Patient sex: M
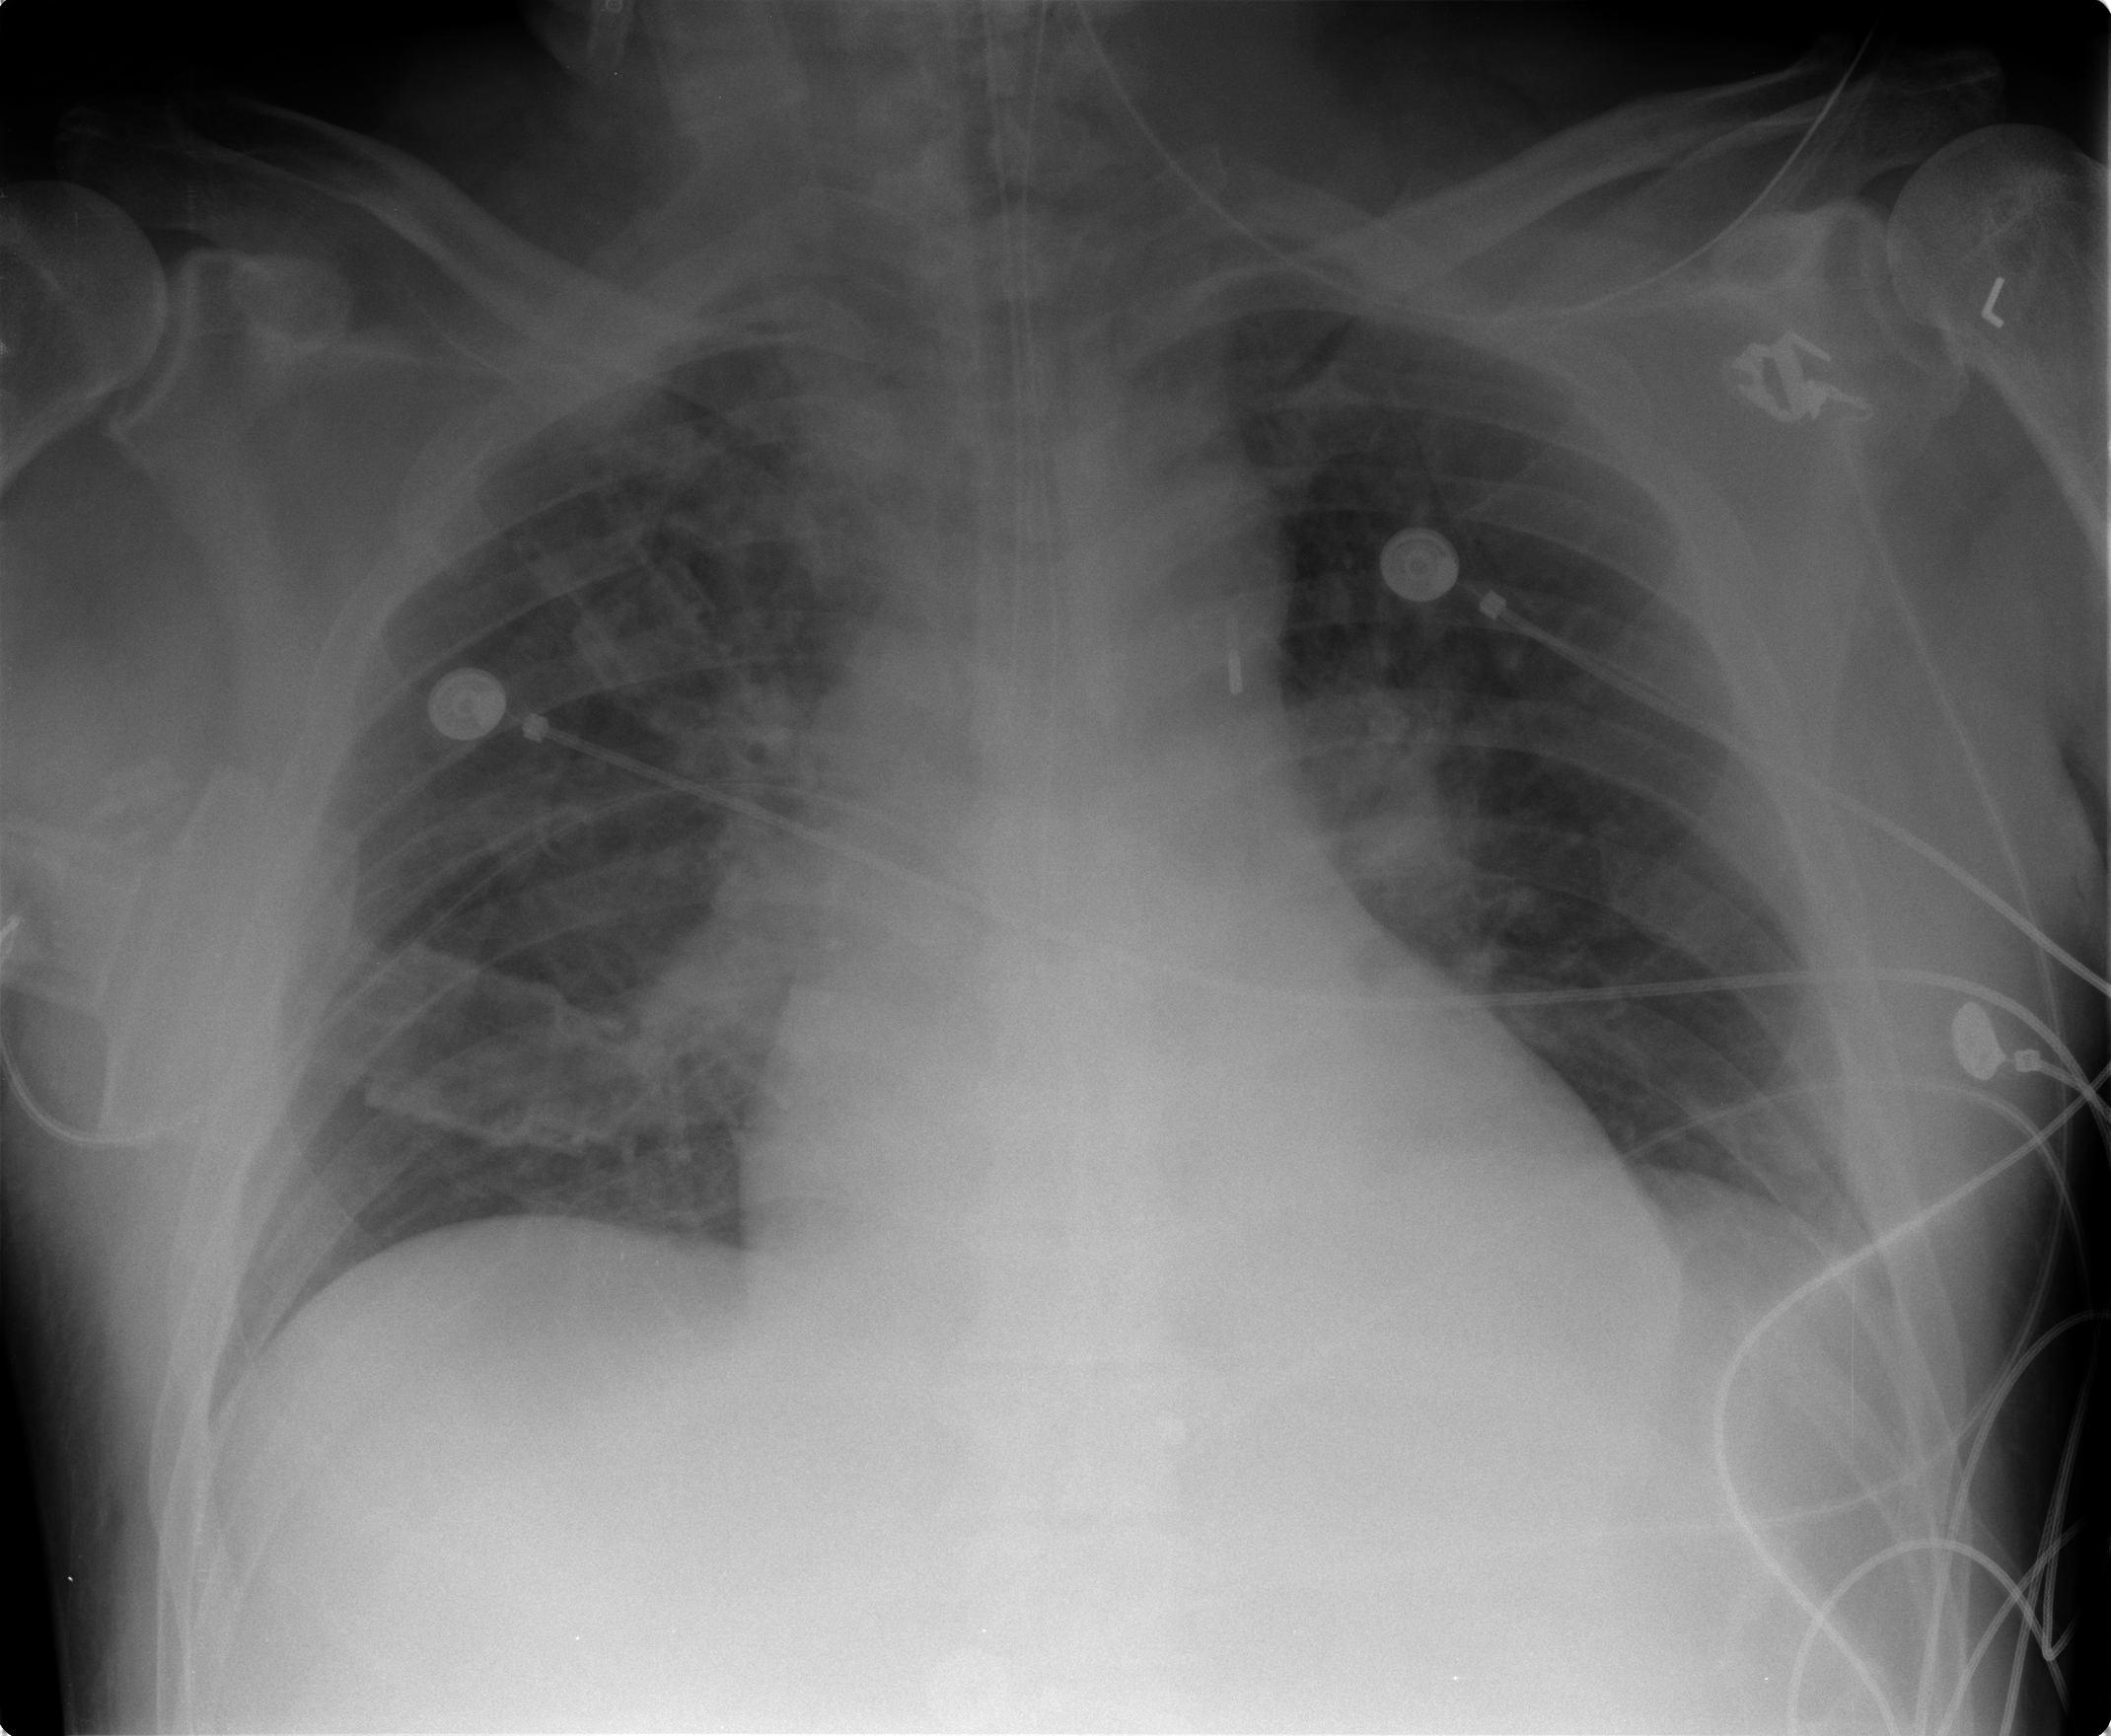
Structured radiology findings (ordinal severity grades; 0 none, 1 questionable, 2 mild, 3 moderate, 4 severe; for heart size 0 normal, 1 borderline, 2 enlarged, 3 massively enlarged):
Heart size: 1
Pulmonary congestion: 2
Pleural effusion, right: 0
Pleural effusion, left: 0
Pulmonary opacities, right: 1
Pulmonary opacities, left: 0
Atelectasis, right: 2
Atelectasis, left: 0